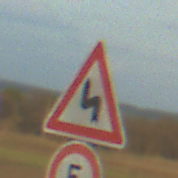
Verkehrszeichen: DoppelkurveZunaechstLinks
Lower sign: Geschwindigkeit5
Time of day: SunriseSunset
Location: Outdoor (Nature)
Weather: PartlyCloudy
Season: NotSpecified
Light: Natural